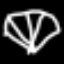
Label: diamond